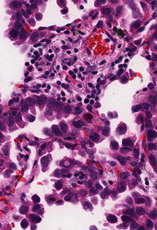
Tumor epithelial tissue: yes
Tumor-associated stroma tissue: yes
Normal tissue: no